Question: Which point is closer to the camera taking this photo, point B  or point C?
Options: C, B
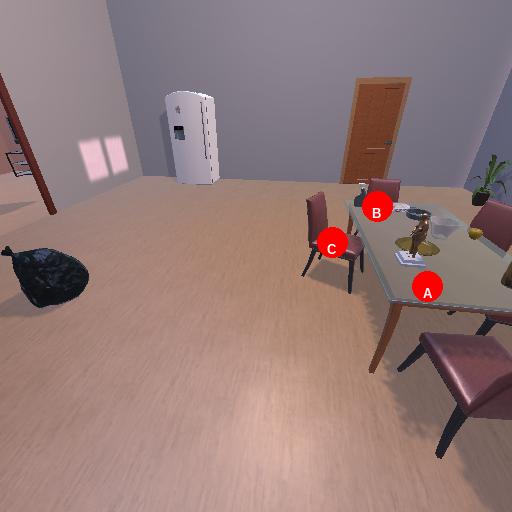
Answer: C